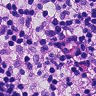
Metastatic tissue present: no